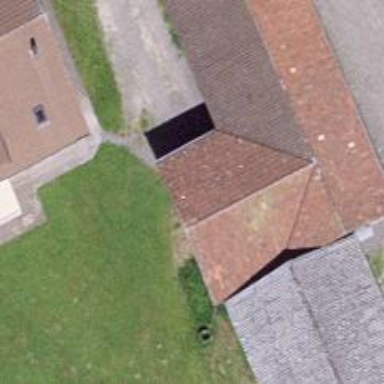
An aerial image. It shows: Barn.